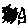
Label: triangle